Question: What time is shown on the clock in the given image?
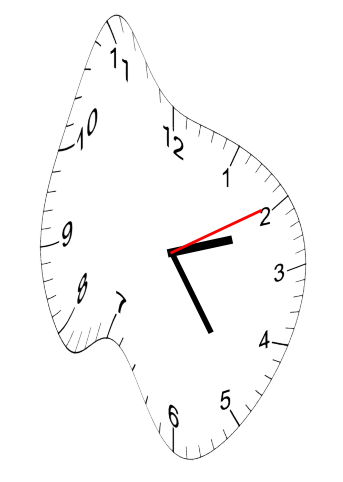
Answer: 02:24:10